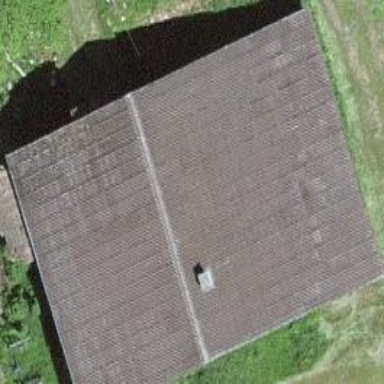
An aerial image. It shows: Rural barn.